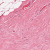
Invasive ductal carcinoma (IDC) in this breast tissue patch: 0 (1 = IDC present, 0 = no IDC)